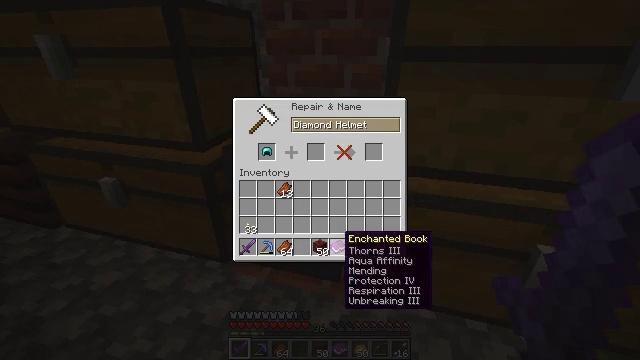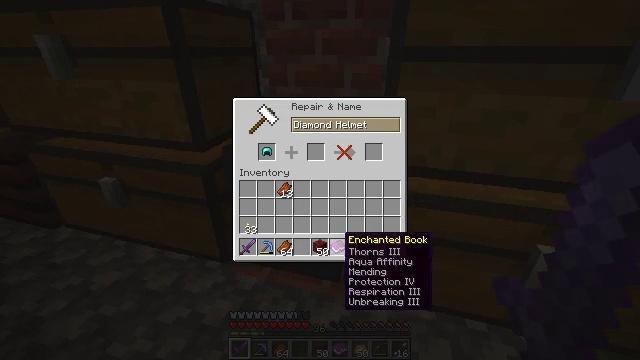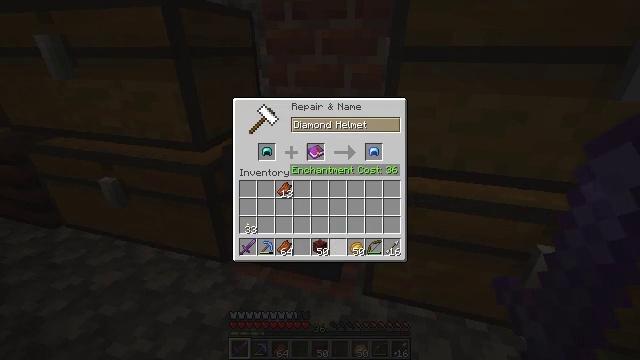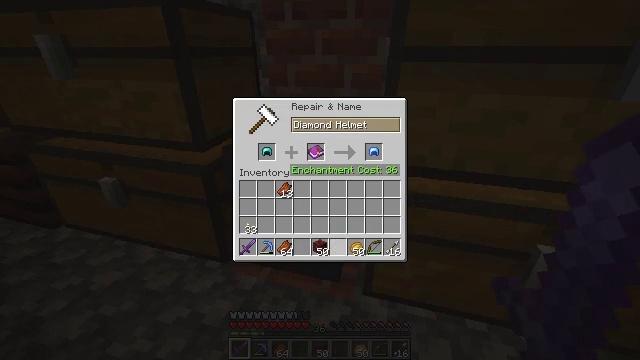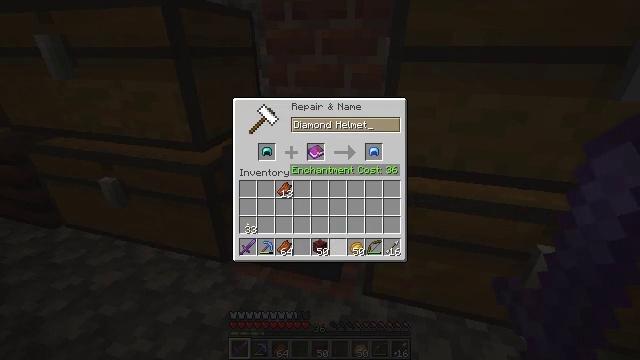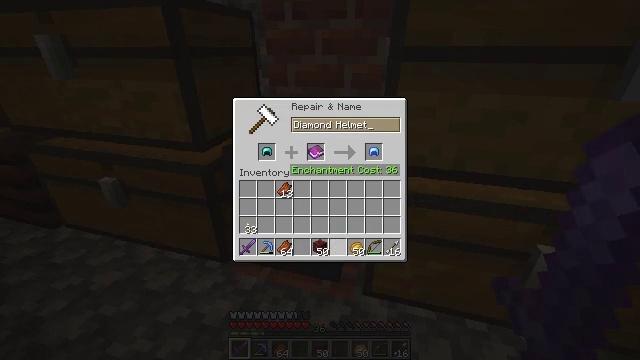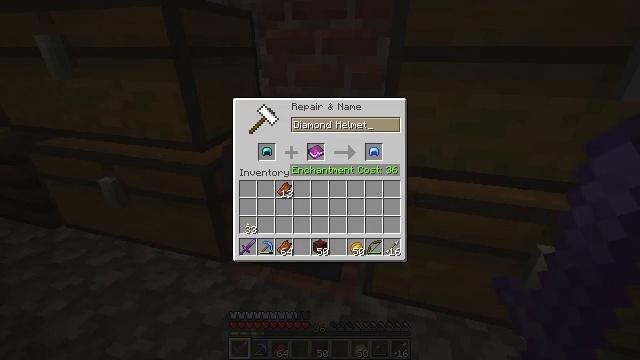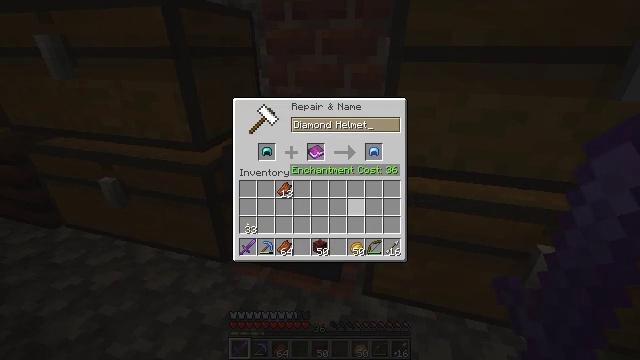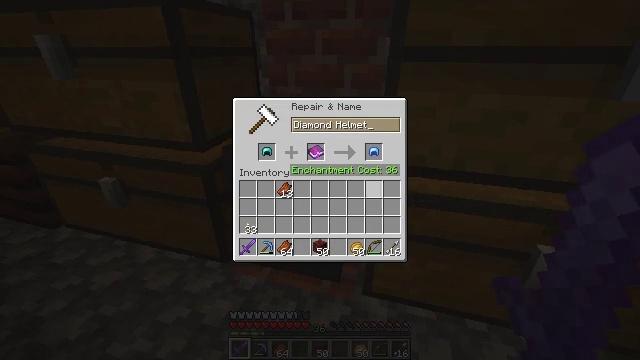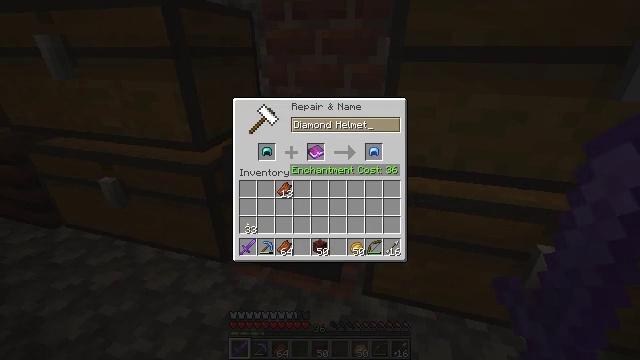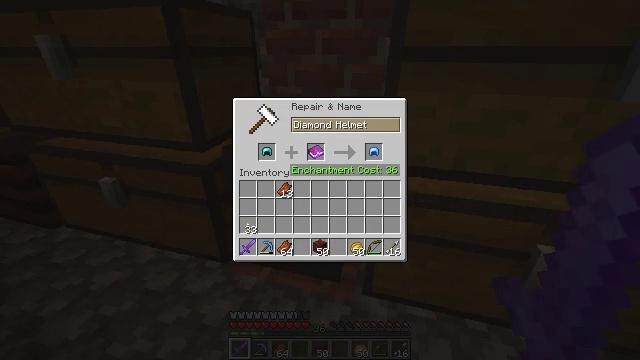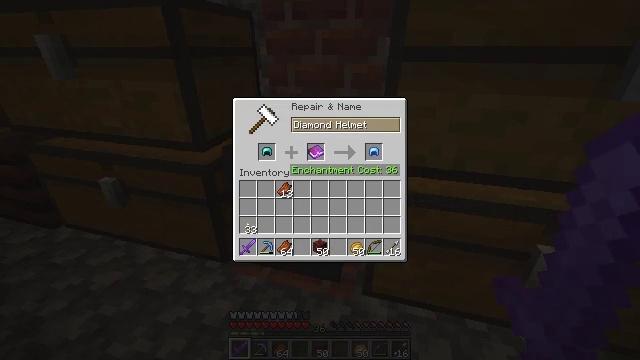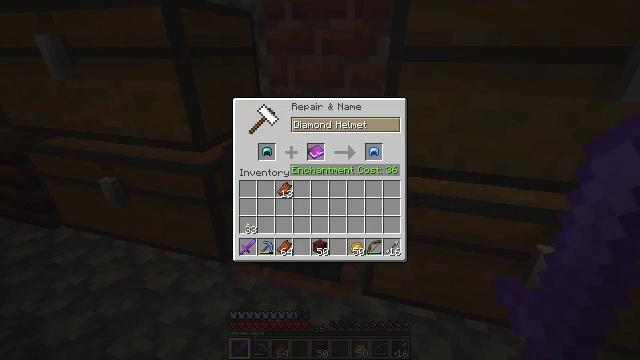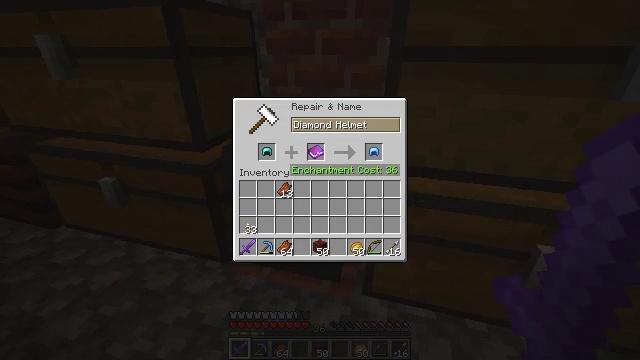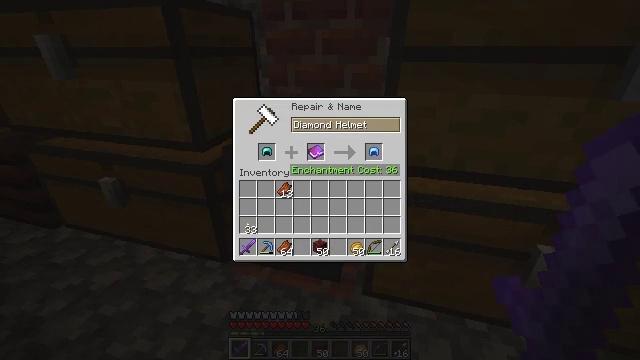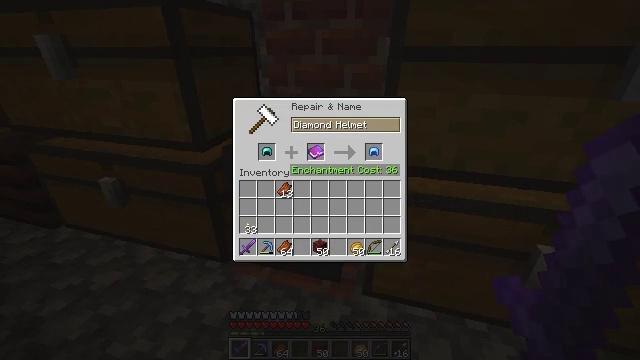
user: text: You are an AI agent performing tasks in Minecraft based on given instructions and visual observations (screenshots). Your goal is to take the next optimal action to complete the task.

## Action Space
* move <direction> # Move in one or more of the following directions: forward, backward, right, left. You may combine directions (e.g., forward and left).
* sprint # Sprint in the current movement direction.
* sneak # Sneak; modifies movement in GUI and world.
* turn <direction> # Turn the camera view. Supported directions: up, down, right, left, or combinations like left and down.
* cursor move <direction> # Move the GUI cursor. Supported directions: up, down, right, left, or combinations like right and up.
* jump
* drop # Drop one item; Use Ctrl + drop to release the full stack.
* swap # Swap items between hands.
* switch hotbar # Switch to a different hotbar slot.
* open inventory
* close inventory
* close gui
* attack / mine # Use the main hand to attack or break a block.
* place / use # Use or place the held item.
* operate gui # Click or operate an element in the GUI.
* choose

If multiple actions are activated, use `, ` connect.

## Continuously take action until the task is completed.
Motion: motion action
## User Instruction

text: Combine diamond helmet and netherite ingot to craft a netherite helmet.
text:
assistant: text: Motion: sneak
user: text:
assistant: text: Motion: sneak, choose
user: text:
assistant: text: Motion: sneak, choose
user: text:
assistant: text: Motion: sneak, choose
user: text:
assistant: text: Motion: sneak
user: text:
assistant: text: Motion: sneak, cursor move right and up
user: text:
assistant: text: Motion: sneak, cursor move right and up
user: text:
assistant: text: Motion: sneak, cursor move right and up
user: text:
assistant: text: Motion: sneak, cursor move right and up
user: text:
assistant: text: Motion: cursor move up
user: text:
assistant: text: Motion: cursor move up
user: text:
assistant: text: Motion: no_op
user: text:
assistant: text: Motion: no_op
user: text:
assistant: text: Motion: no_op
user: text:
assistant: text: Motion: no_op
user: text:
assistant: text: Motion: no_op
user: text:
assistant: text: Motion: no_op
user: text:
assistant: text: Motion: no_op
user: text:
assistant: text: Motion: no_op
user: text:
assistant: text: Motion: no_op
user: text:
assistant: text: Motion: no_op
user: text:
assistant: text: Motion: no_op
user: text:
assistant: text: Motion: no_op
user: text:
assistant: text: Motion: no_op
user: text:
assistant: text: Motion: no_op
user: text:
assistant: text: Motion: no_op
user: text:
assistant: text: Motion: no_op
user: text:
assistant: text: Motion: no_op
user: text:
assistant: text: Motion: no_op
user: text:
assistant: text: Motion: no_op